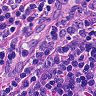
Metastatic tissue present: no